Question: I have a Telerik file upload control. it renders misaligned to the other items on the page. How can I get the control to render left aligned?
Screenshot of rendered page:

The markup:
'''
<table>
<tr>
<td colspan="2">
<asp:Label ID="PleaseSelectAFileLabel" runat="server" Visible="false" Text="Please select a file." CssClass="ControlLabel"></asp:Label><br />
<asp:Label ID="PleaseSelectAFileType" runat="server" Visible="false" Text="Please select a file type." CssClass="ControlLabel"></asp:Label>
</td>
</tr>
<tr>
<td>
<div style="font-size:15px; font-weight:bold">File Type</div>
</td>
<td style="width: 296px" colspan="2">
<asp:DropDownList ID="EmployeeImportFormatDropDownList" AutoPostBack="true" runat="server" Width="200px" OnLoad="EmployeeImportFormatDropDownList_OnLoad"></asp:DropDownList>
<asp:LinkButton ID="EmployeeImportFormatDownloadLink" runat="server" Text="Download Template" OnClick="EmployeeImportFormatDownloadButton_OnClick" />
</td>
</tr>
<tr>
<td>
<div style="font-size:15px; font-weight:bold">File</div>
</td>
<td colspan="2">
<telerik:RadAsyncUpload runat="server" ID="DataImportsRadAsyncUpload" MultipleFileSelection="Disabled" MaxFileInputsCount="1" Width="375px" AllowedFileExtensions=".csv" />
</td>
</tr>
<tr valign="top">
<td width="75px"></td>
<td style="width: 296px">
<asp:Button ID="DataImportFileUploadImportButton" runat="server" Text="Import" OnClick="DataImportFileUploadImportButton_OnClick"/>&nbsp;&nbsp;<asp:Button ID="DataImportFileUploadCancelButton" runat="server" Text="Cancel" OnClick="DataImportUploadCancelButton_OnClick"/><br /><br />
<asp:LinkButton ID="DataImportMappingLink" runat="server" Text="Employee Data Import Mapping" PostBackUrl="../Company/ImportDataMapping.aspx"></asp:LinkButton>
</td>
</tr>
</table>
'''
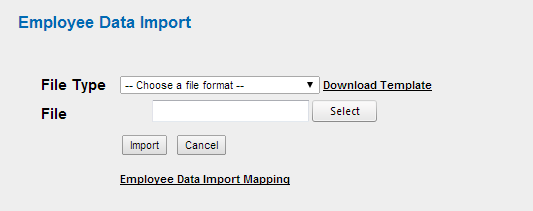
Answer: I tracked it down. The Telerik control uses an un-ordered list (ul) to create the green dot beside the uploaded file. In the master page, there was a style setting ul's to a width of 25 pixels.